Question: I'm interested in trying to create simple corner labels for a multipanel figure I am preparing in ggplot. <URL>' in 'ggplot2'.
Here is an example using 'plottrix' of what I would like to recreate in 'ggplot2'.
'''
require(plotrix)
foo1<-rnorm(50,25,5)
foo2<-rpois(50,25)
foo3<-rbinom(50,25,0.5)
foo4<-rnbinom(50,25,0.5)
par(mfrow=c(2,2))
hist(foo1)
corner.label(label='a',figcorner=T)
hist(foo2)
corner.label(label='b',figcorner=T)
hist(foo3)
corner.label(label='c',figcorner=T)
hist(foo4)
corner.label(label='d',figcorner=T)
'''
This produces the following:

Thanks for any help in advance!
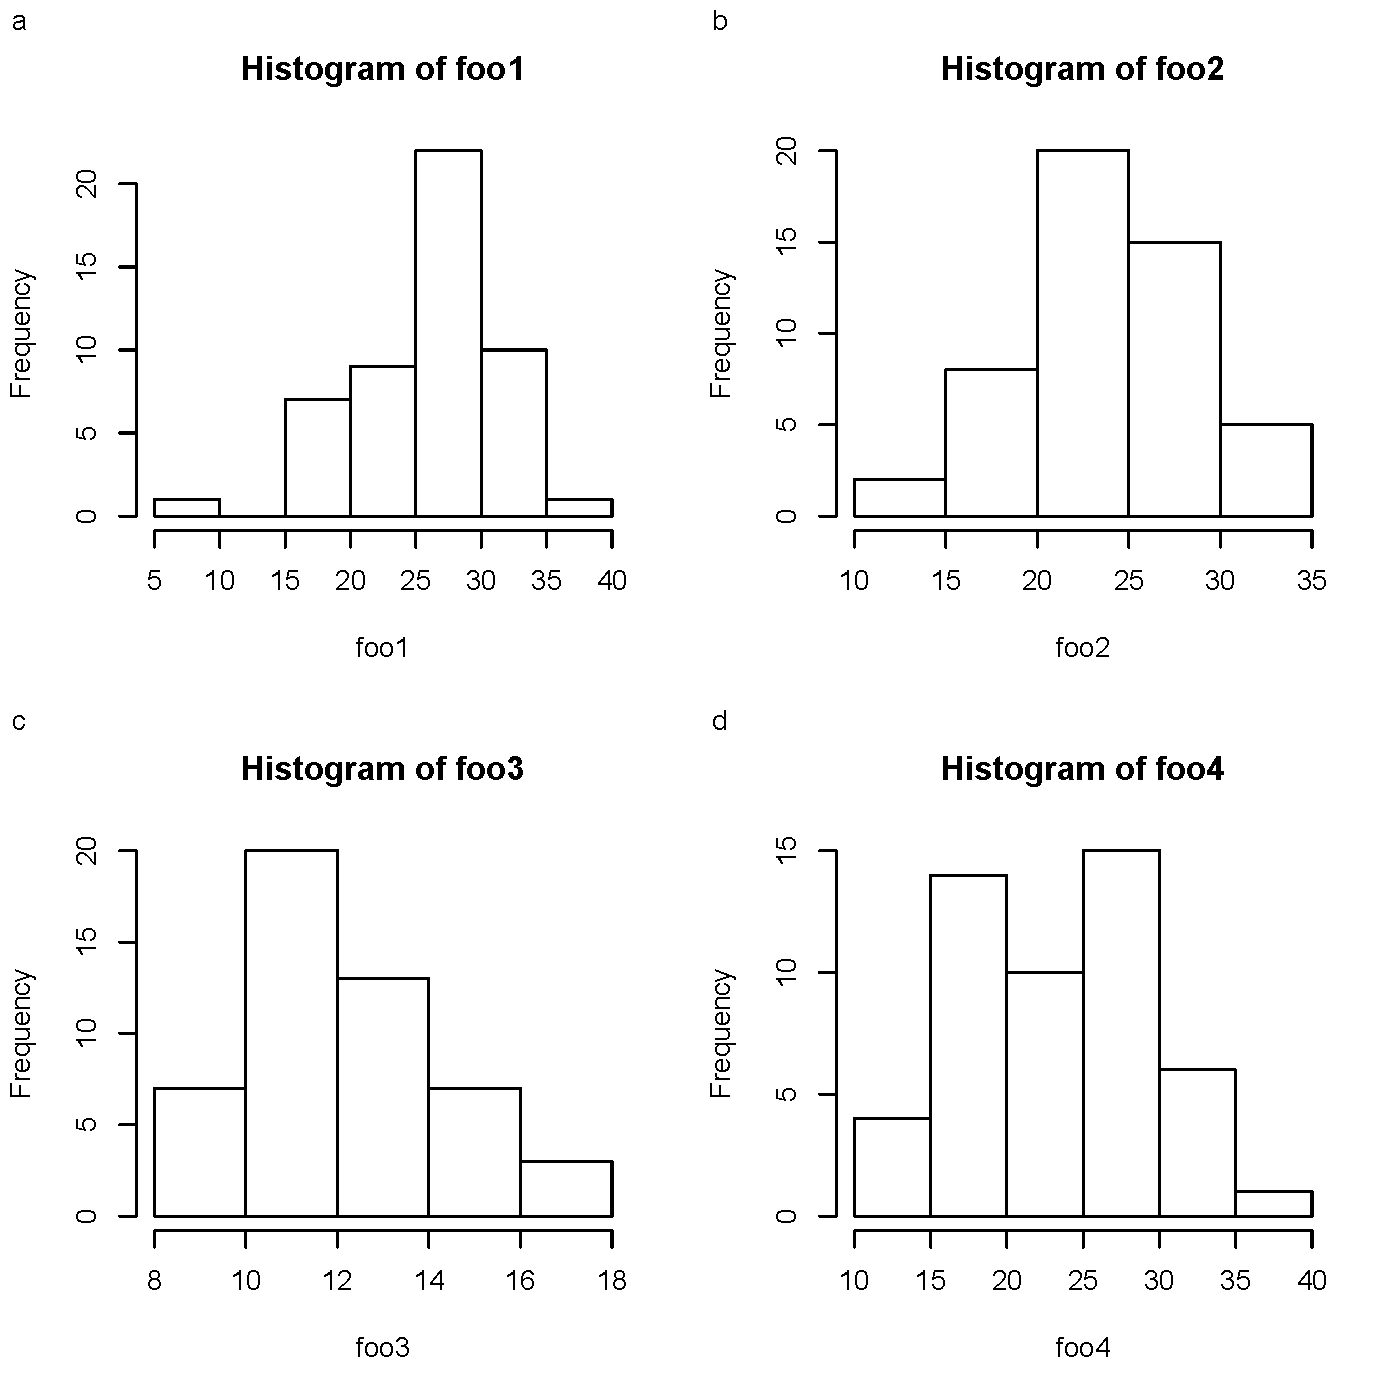
Answer: I had the same problem and came up with the following solution, which is a bit different:
# loading r packages
'''
library(ggplot2)
library(grid)
library(gridExtra)
'''
# example data
'''
a <- 1:20
b <- sample(a, 20)
c <- sample(b, 20)
d <- sample(c, 20)
'''
# create a data frame
'''
mydata <- data.frame(a, b, c, d)
'''
# create example plots
'''
myplot1 <- ggplot(mydata, aes(x=a, y=b)) + geom_point()
myplot2 <- ggplot(mydata, aes(x=b, y=c)) + geom_point()
myplot3 <- ggplot(mydata, aes(x=c, y=d)) + geom_point()
myplot4 <- ggplot(mydata, aes(x=d, y=a)) + geom_point()
'''
# set corner labels
'''
myplot1 <- arrangeGrob(myplot1, top = textGrob("A", x = unit(0, "npc")
, y = unit(1, "npc"), just=c("left","top"),
gp=gpar(col="black", fontsize=18, fontfamily="Times Roman")))
myplot2 <- arrangeGrob(myplot2, top = textGrob("B", x = unit(0, "npc")
, y = unit(1, "npc"), just=c("left","top"),
gp=gpar(col="black", fontsize=18, fontfamily="Times Roman")))
myplot3 <- arrangeGrob(myplot3, top = textGrob("C", x = unit(0, "npc")
, y = unit(1, "npc"), just=c("left","top"),
gp=gpar(col="black", fontsize=18, fontfamily="Times Roman")))
myplot4 <- arrangeGrob(myplot4, top = textGrob("D", x = unit(0, "npc")
, y = unit(1, "npc"), just=c("left","top"),
gp=gpar(col="black", fontsize=18, fontfamily="Times Roman")))
'''
# plotting all plots on one page
'''
grid.arrange(myplot1, myplot2, myplot3, myplot4, ncol = 2)
'''